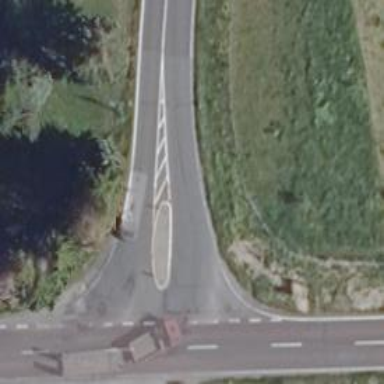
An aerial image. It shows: Road with "give way" sign.